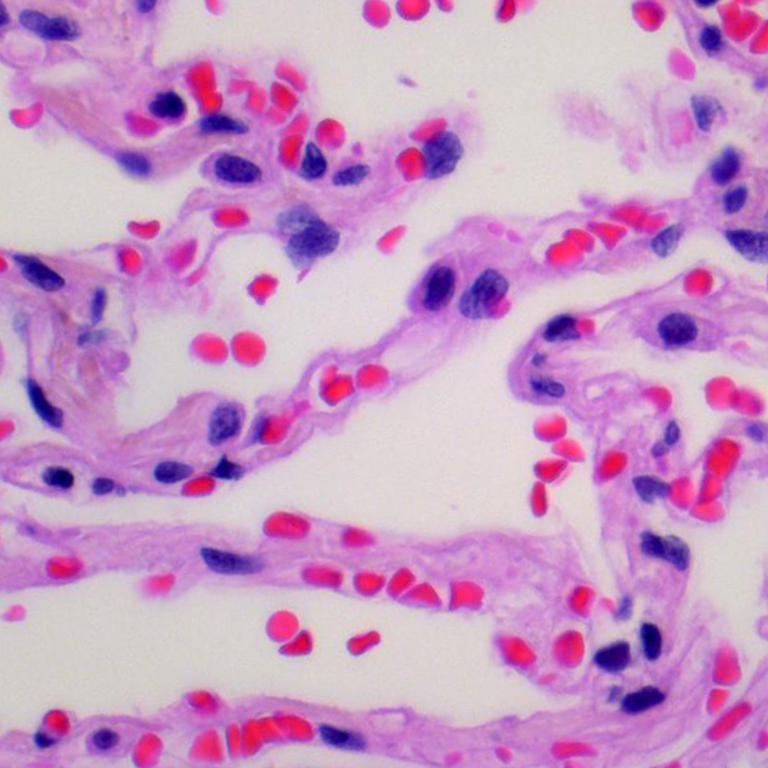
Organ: lung
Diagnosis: benign